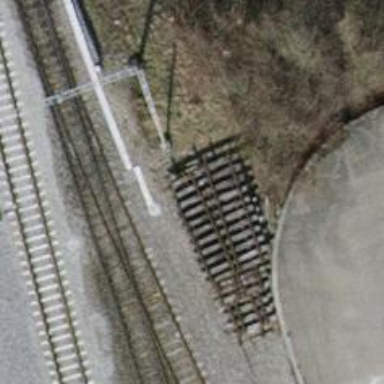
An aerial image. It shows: Railway buffer stop.